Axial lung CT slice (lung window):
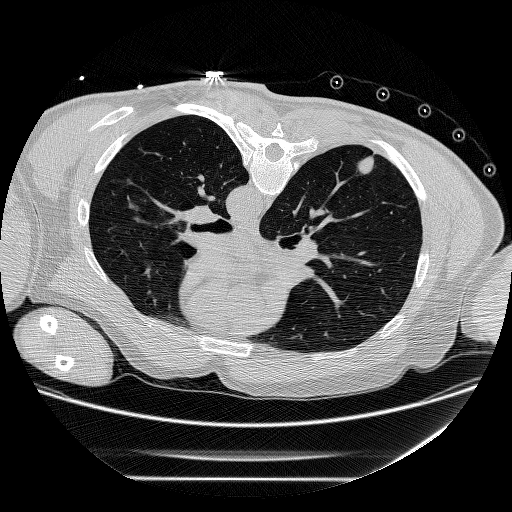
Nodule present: yes
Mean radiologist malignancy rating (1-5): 4.25